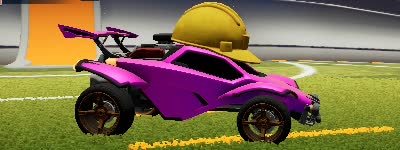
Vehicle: octane